Interaction volume radius: 5 \u00c5
Interaction volume height: 50 \u00c5
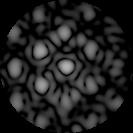
Disorder parameter: 0.4509